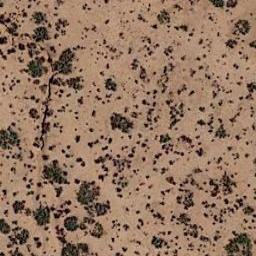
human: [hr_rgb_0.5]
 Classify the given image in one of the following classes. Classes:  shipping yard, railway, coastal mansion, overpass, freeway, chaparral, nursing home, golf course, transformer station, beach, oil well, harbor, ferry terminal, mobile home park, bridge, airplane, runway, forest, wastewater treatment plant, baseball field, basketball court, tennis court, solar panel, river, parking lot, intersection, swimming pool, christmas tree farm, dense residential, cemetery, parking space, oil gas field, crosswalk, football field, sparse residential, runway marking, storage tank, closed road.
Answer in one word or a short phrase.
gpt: chaparral